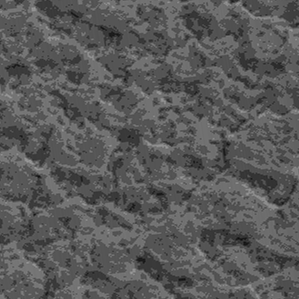
Label: frost